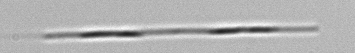
Label: Leptocylindrus